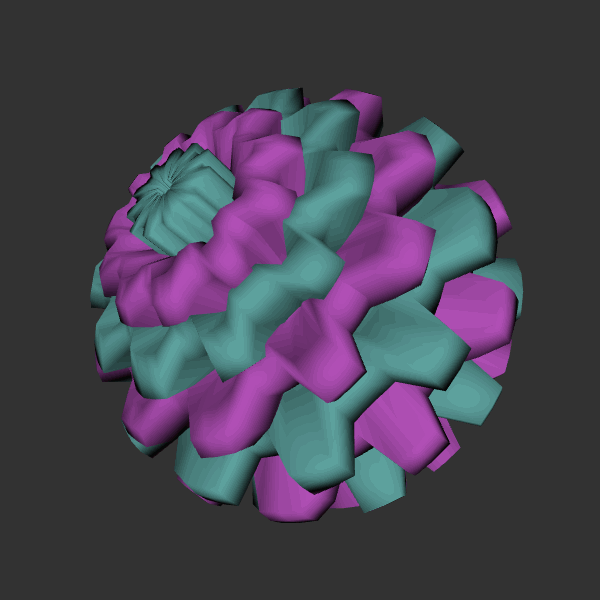
Background: dark